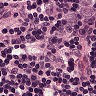
Metastatic tissue present: yes